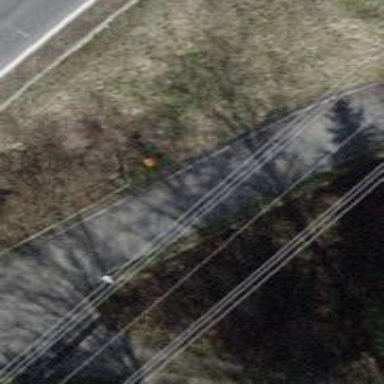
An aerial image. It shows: Aerial marker.